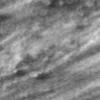
Label: change